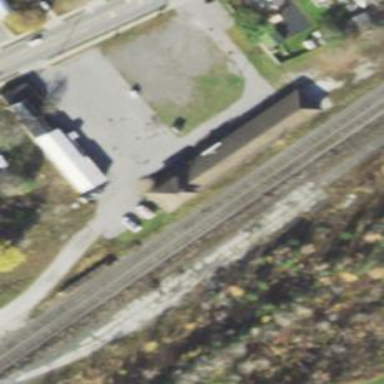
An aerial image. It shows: Historical railway station building.